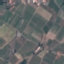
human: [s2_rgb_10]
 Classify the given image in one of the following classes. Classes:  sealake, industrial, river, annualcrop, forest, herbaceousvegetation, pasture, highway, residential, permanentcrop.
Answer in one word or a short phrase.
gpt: PermanentCrop